Question: Given the schedule below, what is the maximum total time (in minutes) a person can spend in lectures? All time nodes are integer multiples of 10 minutes.
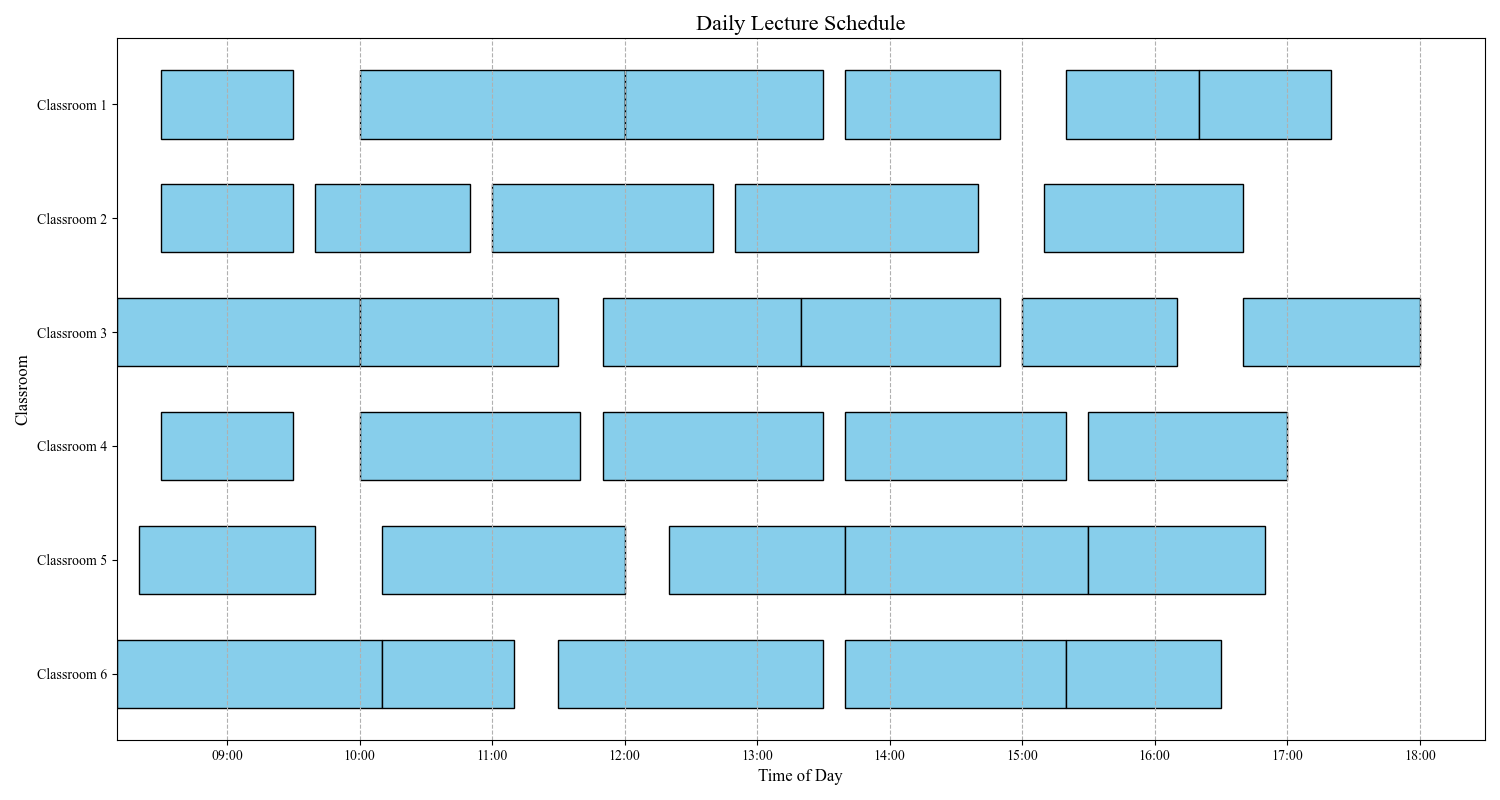
Answer: 570